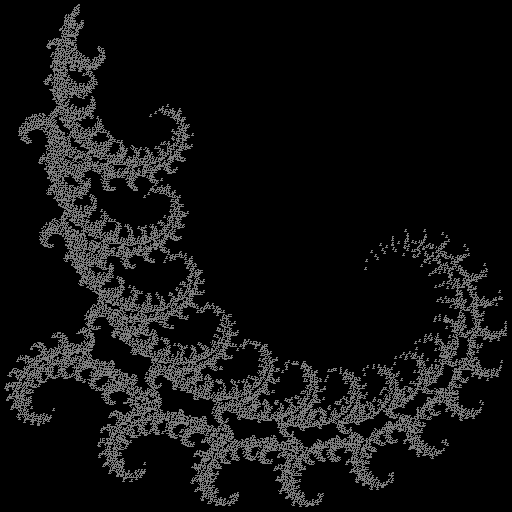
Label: coral